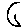
Label: moon